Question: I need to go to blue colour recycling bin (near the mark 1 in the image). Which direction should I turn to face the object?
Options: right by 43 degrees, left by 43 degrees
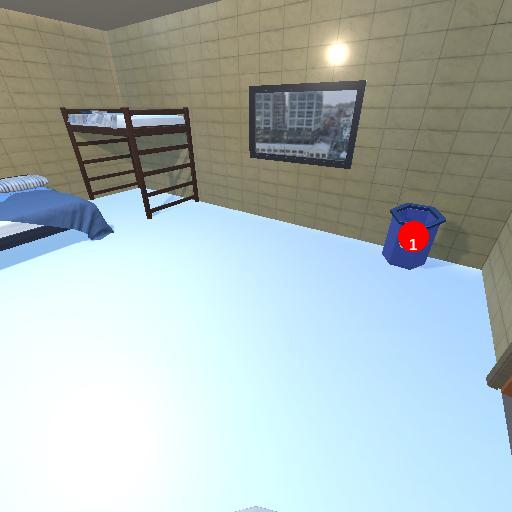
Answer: right by 43 degrees